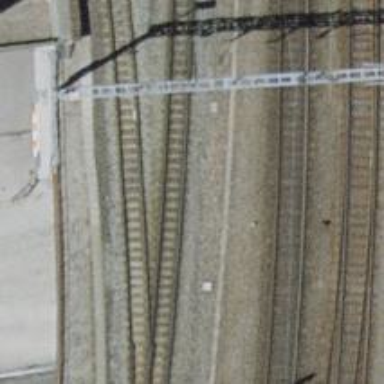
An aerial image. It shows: Narrow-gauge railway bridge with electrified contact line. It serves as siding with one track.